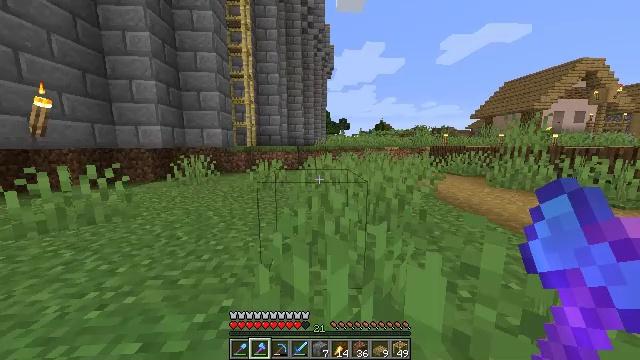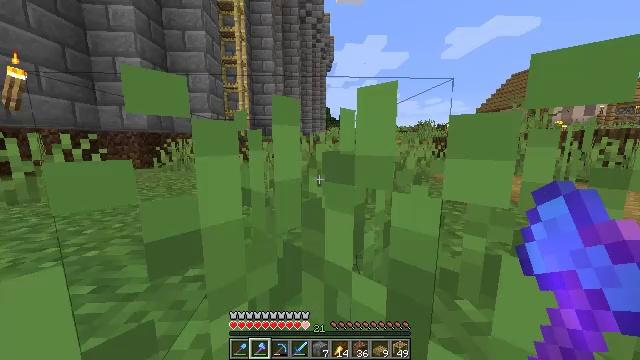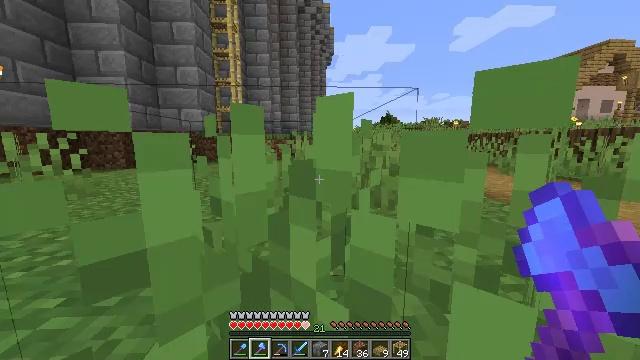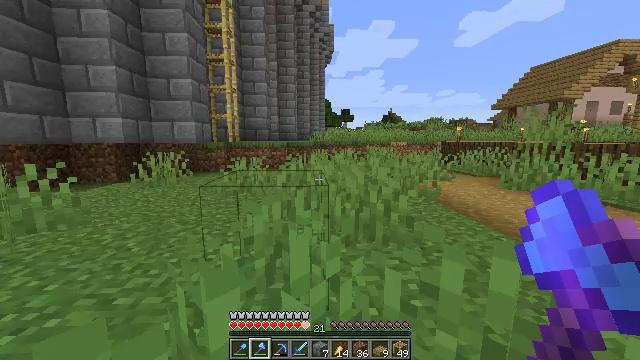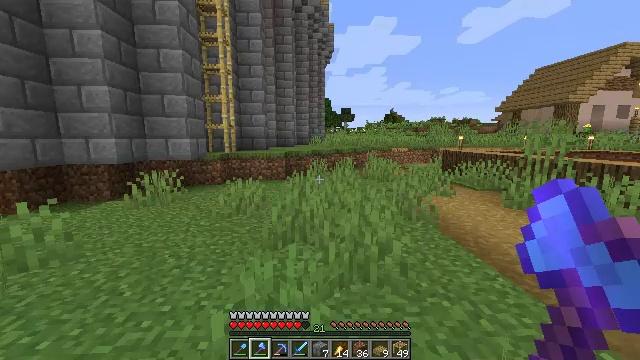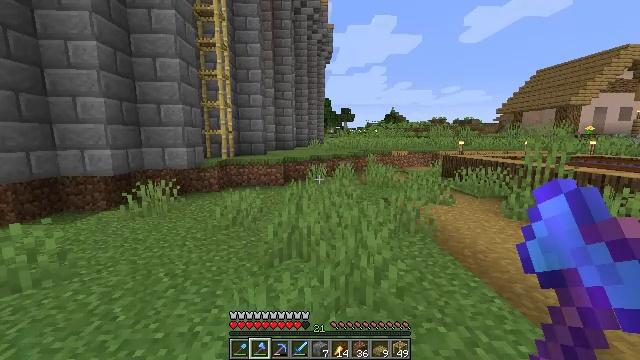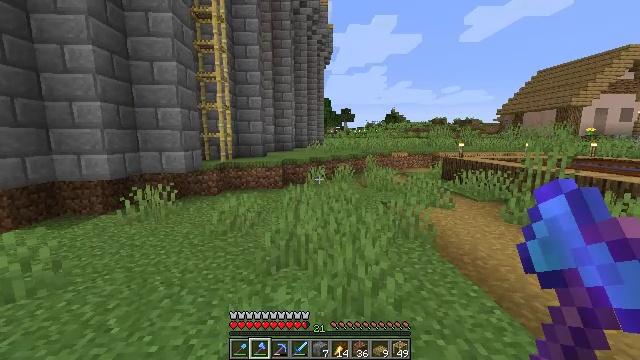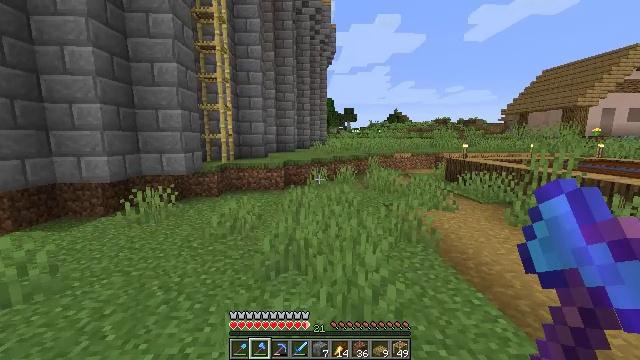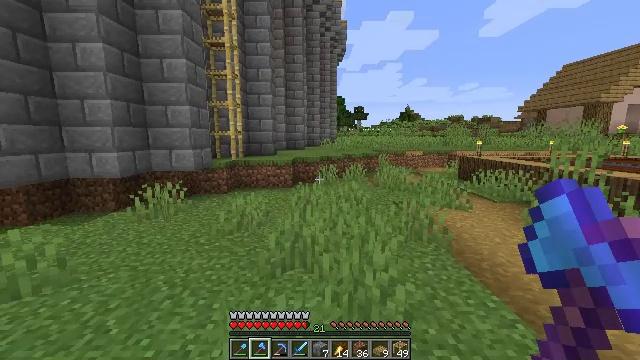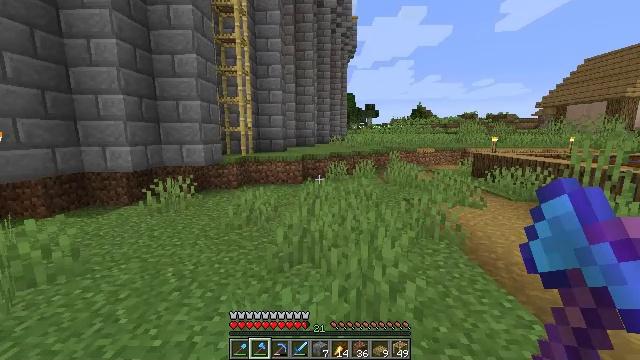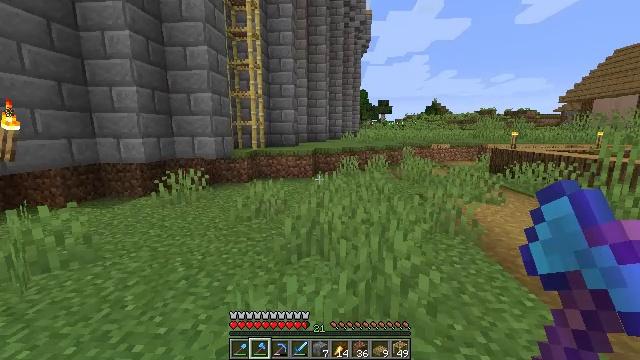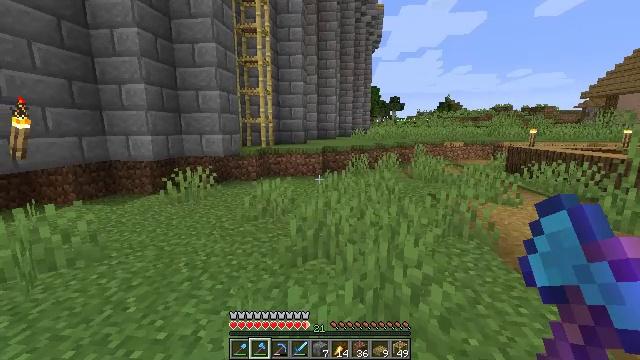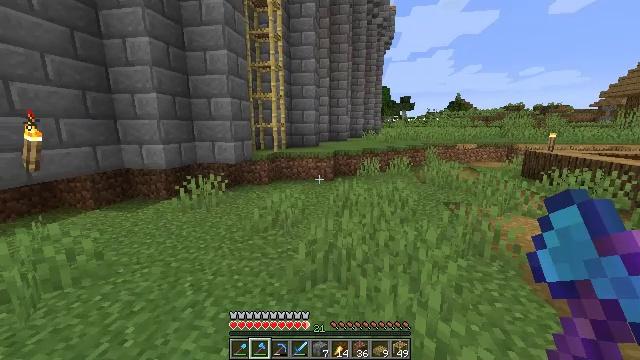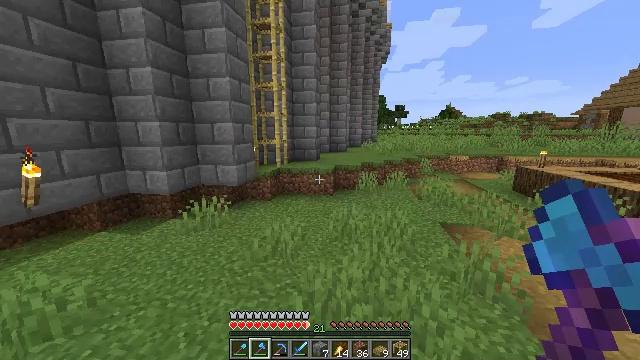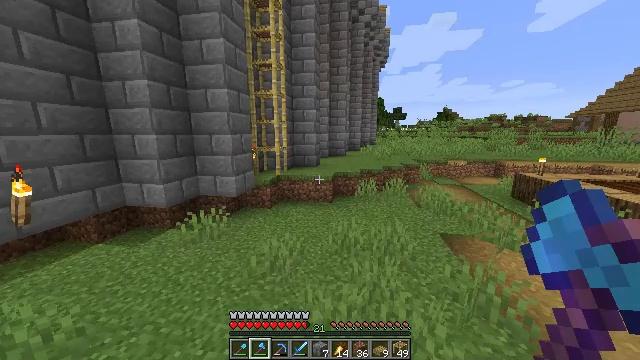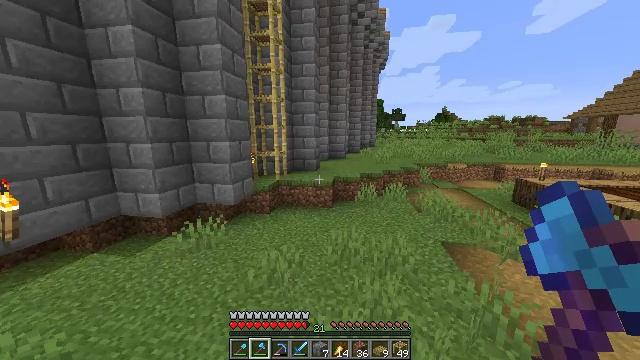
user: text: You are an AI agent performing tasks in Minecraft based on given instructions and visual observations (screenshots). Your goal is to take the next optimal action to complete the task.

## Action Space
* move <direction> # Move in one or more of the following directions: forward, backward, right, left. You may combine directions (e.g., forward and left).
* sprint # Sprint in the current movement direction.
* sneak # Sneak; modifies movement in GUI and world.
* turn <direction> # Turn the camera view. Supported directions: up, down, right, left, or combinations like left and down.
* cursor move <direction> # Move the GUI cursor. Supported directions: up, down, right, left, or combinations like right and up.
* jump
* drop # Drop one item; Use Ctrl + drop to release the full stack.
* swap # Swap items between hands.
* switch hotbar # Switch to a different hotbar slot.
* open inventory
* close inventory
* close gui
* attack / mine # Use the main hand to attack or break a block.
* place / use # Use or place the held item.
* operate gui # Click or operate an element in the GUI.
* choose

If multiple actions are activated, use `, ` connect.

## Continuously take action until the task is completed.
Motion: motion action
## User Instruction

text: Retrieve scaffolding from a build site.
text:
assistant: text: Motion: move forward, sprint, jump
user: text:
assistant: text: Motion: move forward, sprint, jump
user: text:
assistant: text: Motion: move forward, sprint, jump
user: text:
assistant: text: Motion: move forward, sprint, jump
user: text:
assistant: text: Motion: move forward, jump
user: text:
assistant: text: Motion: move forward, jump
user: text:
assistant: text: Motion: move forward, jump
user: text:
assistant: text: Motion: move forward, turn left, jump
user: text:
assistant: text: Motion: move forward, turn left, jump
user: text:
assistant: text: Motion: move forward, turn left, jump
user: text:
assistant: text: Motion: move forward, sprint, turn left, jump
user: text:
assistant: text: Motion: move forward, sprint, turn left, jump
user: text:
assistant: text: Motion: move forward, sprint, jump
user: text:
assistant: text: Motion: move forward, sprint, jump
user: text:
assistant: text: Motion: move forward, jump
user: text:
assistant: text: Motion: move forward, jump
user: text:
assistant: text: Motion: move forward, jump
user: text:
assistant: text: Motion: move forward, jump
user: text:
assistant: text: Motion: move forward, jump
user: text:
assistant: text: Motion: move forward, jump
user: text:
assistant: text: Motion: move forward, jump
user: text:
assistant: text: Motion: move forward, jump
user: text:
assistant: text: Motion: move forward, sprint, jump
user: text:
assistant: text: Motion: move forward, sprint, jump
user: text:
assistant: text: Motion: move forward, sprint, turn left, jump
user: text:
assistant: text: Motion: move forward, sprint, turn left, jump
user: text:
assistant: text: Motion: move forward, sprint, turn left, jump
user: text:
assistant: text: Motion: move forward, turn left, jump
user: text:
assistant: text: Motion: move forward, turn left, jump
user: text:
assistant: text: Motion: move forward, turn left, jump